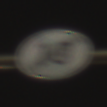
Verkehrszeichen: EndeGeschwindigkeit10
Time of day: Night
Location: Outdoor (Urban)
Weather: Clear
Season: NotSpecified
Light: Artificial